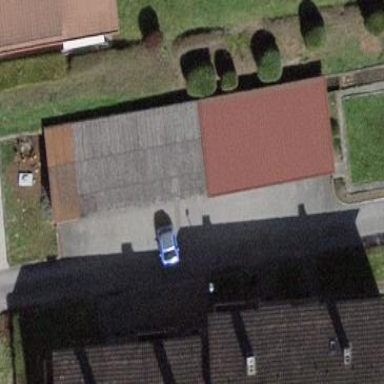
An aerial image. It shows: Group of garages.